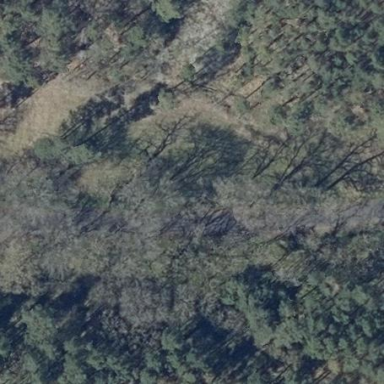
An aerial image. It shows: Forest area.